Field crop: tomato
Growth stage: 1
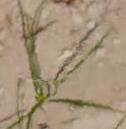
Species: cyperus